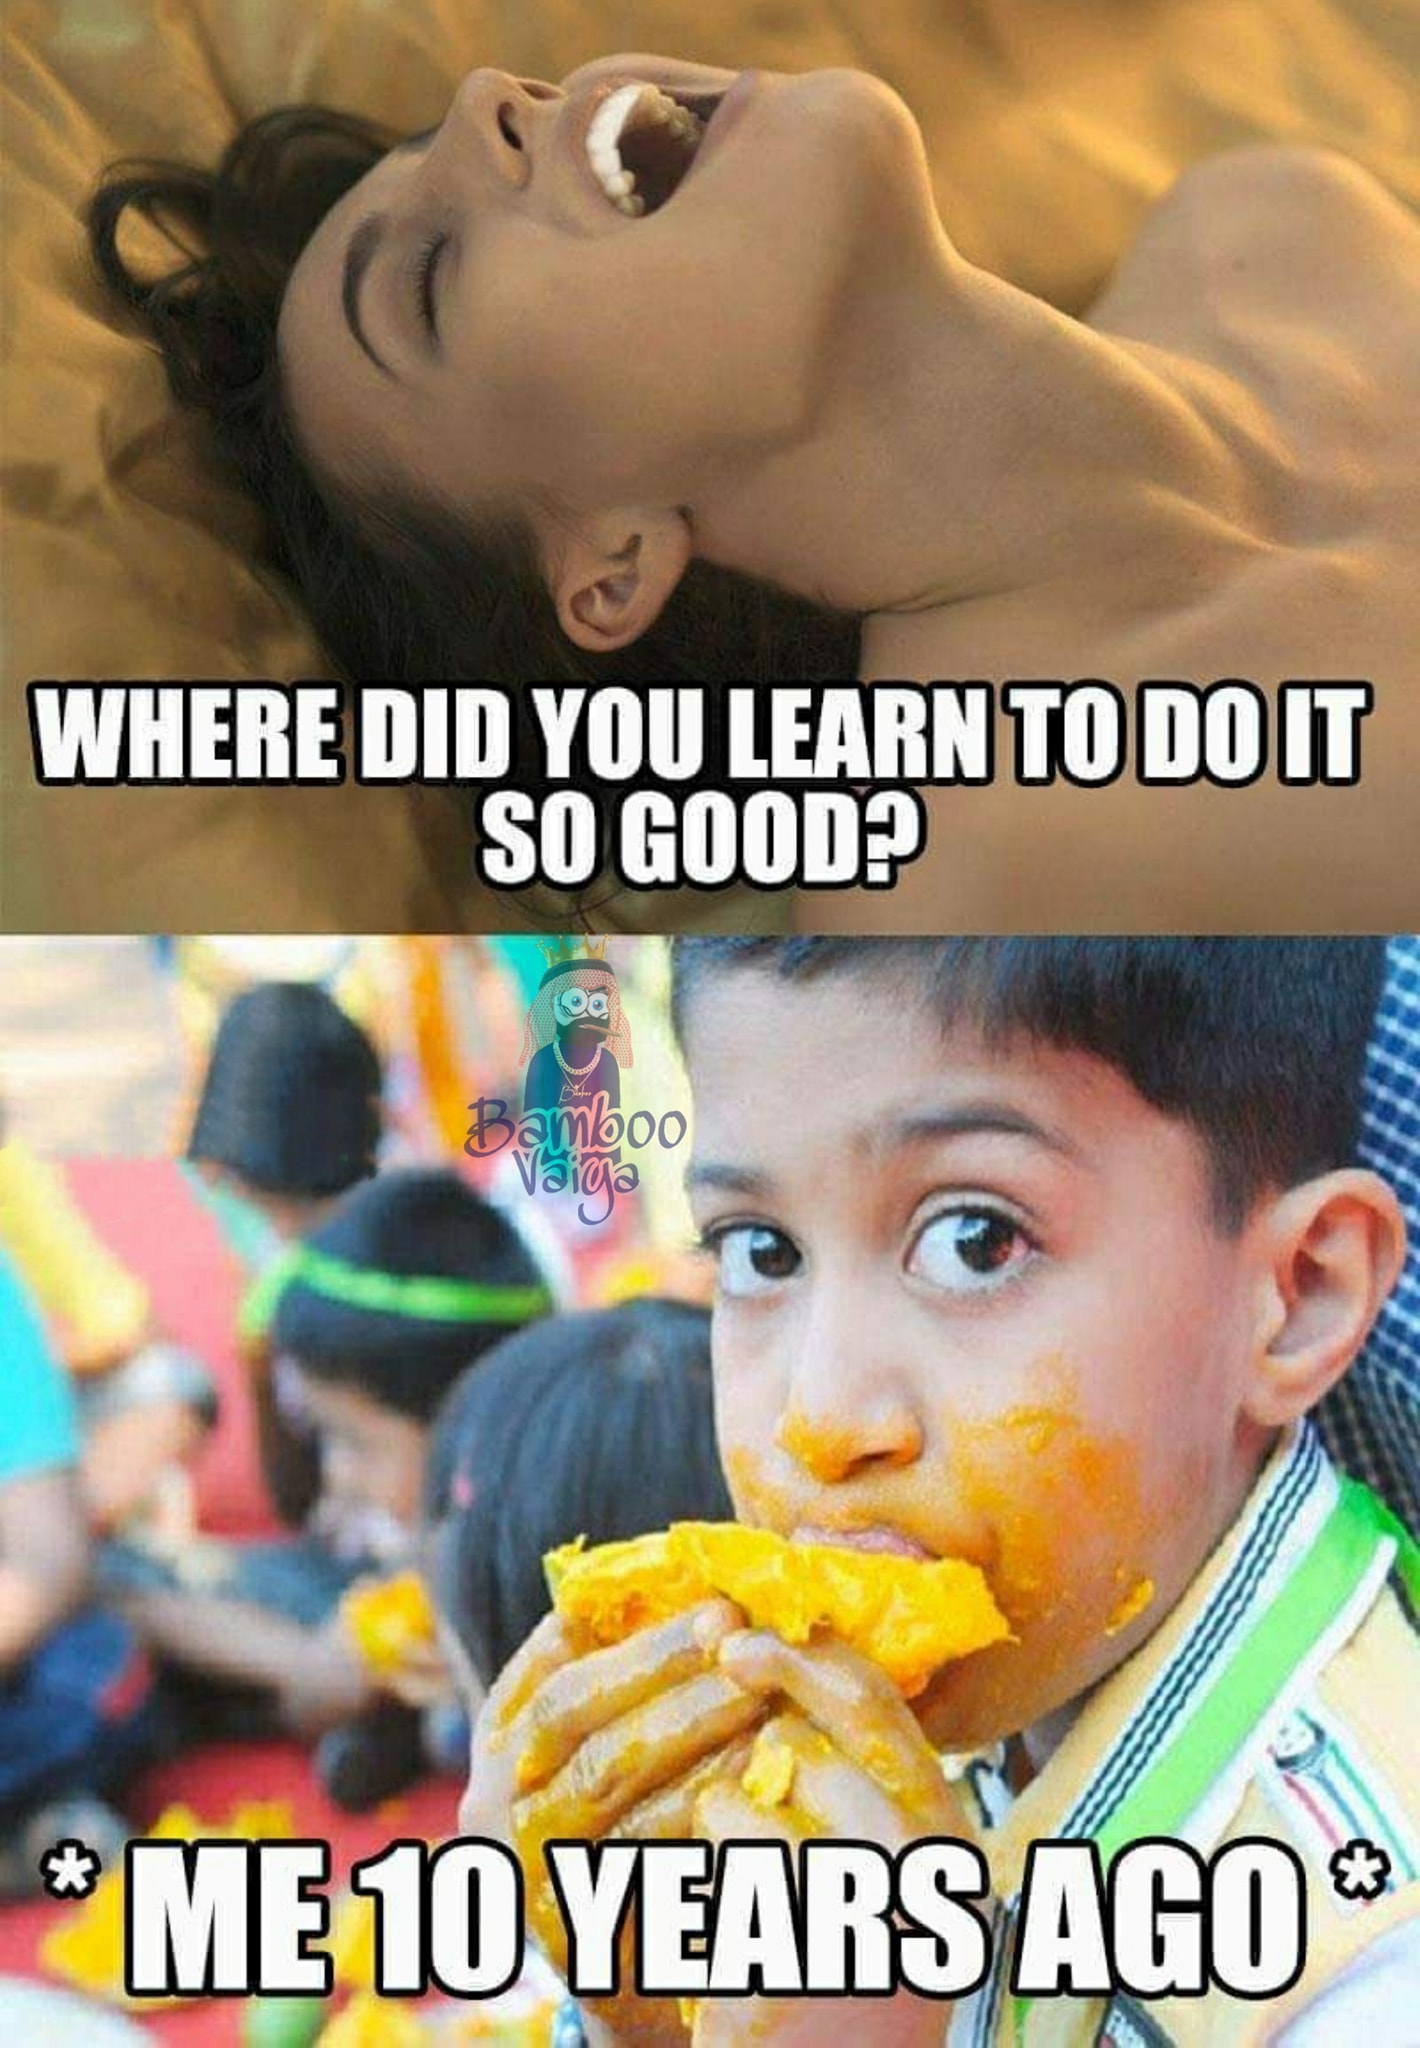
Caption: WHERE DID YOU LEARN TO DO IT SO GOOD   *ME 10 YEARS AGO*
Label: hate